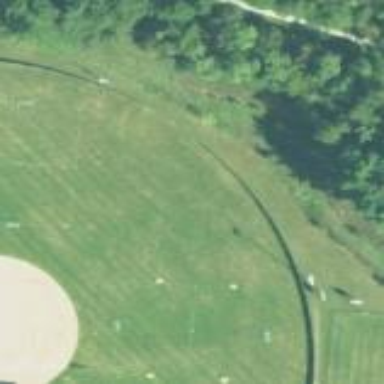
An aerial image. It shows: Baseball pitch for leisure land.